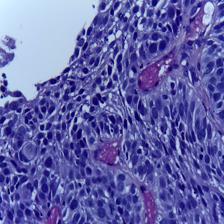
Diagnosis: OSCC